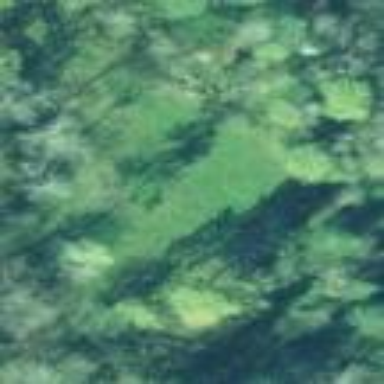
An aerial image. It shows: Beautiful meadow.